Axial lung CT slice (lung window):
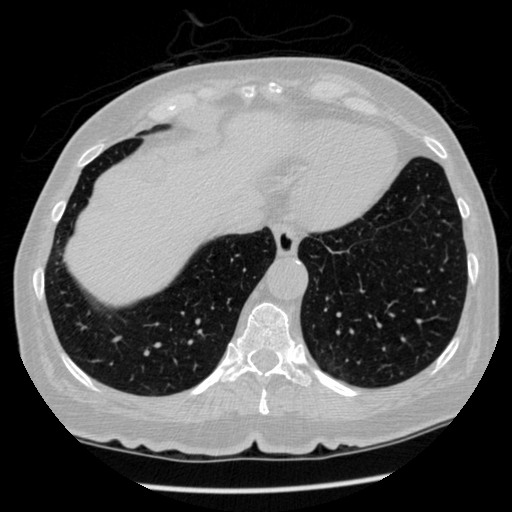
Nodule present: no